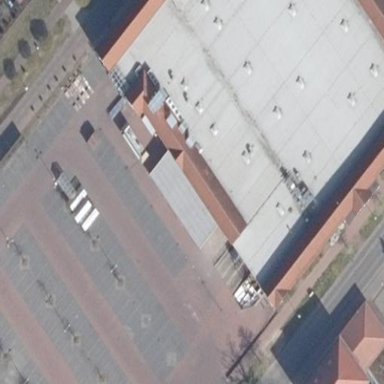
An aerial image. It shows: Building with gabled roof.